Question: I started playing with tweetinvi to connect to twitter api. I keep getting "The remote server returned an error: (401) Unauthorized." error message when I call CredentialsCreator.GetCredentialsFromVerifierCode() after being redirected.
1. I added my phone to my account.
2. I made use the Consumer Key and Consumer Secret are the same.
3. I made use that my time is current
4. The callback url in app settings is http://127.zero.zero.1:53260/
I'm kinda of lost on what to do next.

This is the only code that I use:
'''
protected void Page_Load( object sender, EventArgs e )
{
Tweetinvi.WebLogic.TemporaryCredentials applicationCredentials = (Tweetinvi.WebLogic.TemporaryCredentials)CredentialsCreator.GenerateApplicationCredentials( Properties.Settings.Default.TwitterConsumerKey, Properties.Settings.Default.TwitterConsumerSecret );
if (Request["oauth_token"] == null)
{
string url = CredentialsCreator.GetAuthorizationURLForCallback( applicationCredentials, "http://127.0.0.1:53260/twitter.aspx" );
Response.Redirect( url, false );
}
else
{
string verifierCode = Request["oauth_verifier"];
// error calling this code
var newCredentials = CredentialsCreator.GetCredentialsFromVerifierCode( verifierCode, applicationCredentials );
Console.WriteLine( "Access Token = {0}", newCredentials.AccessToken );
Console.WriteLine( "Access Token Secret = {0}", newCredentials.AccessTokenSecret );
}
}
'''
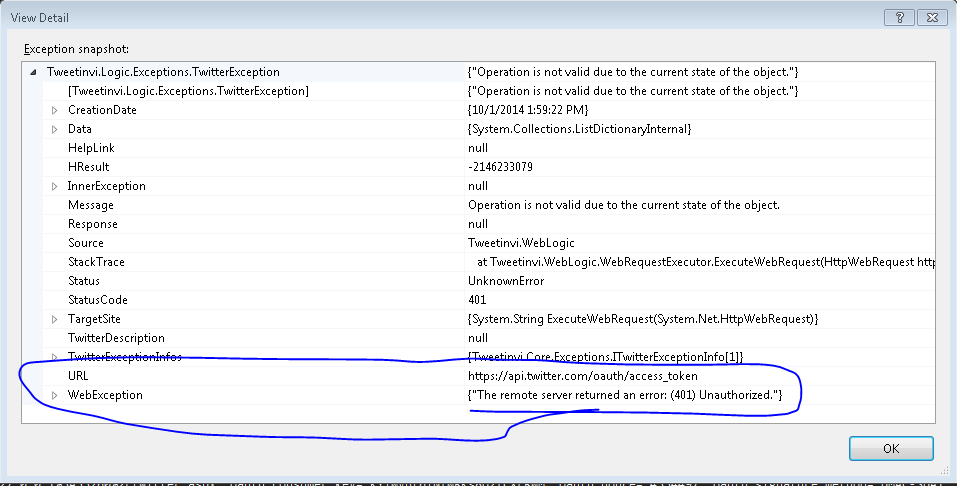
Answer: Looks like you have everything correct. It might be the library you are using. Have you tried LinqToTwitter?
They have several examples you can test at <URL>. Just download their source files and you'll find Linq2TwitterDemos_WebForms project that you can text out.